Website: apple
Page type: delivery-shipping
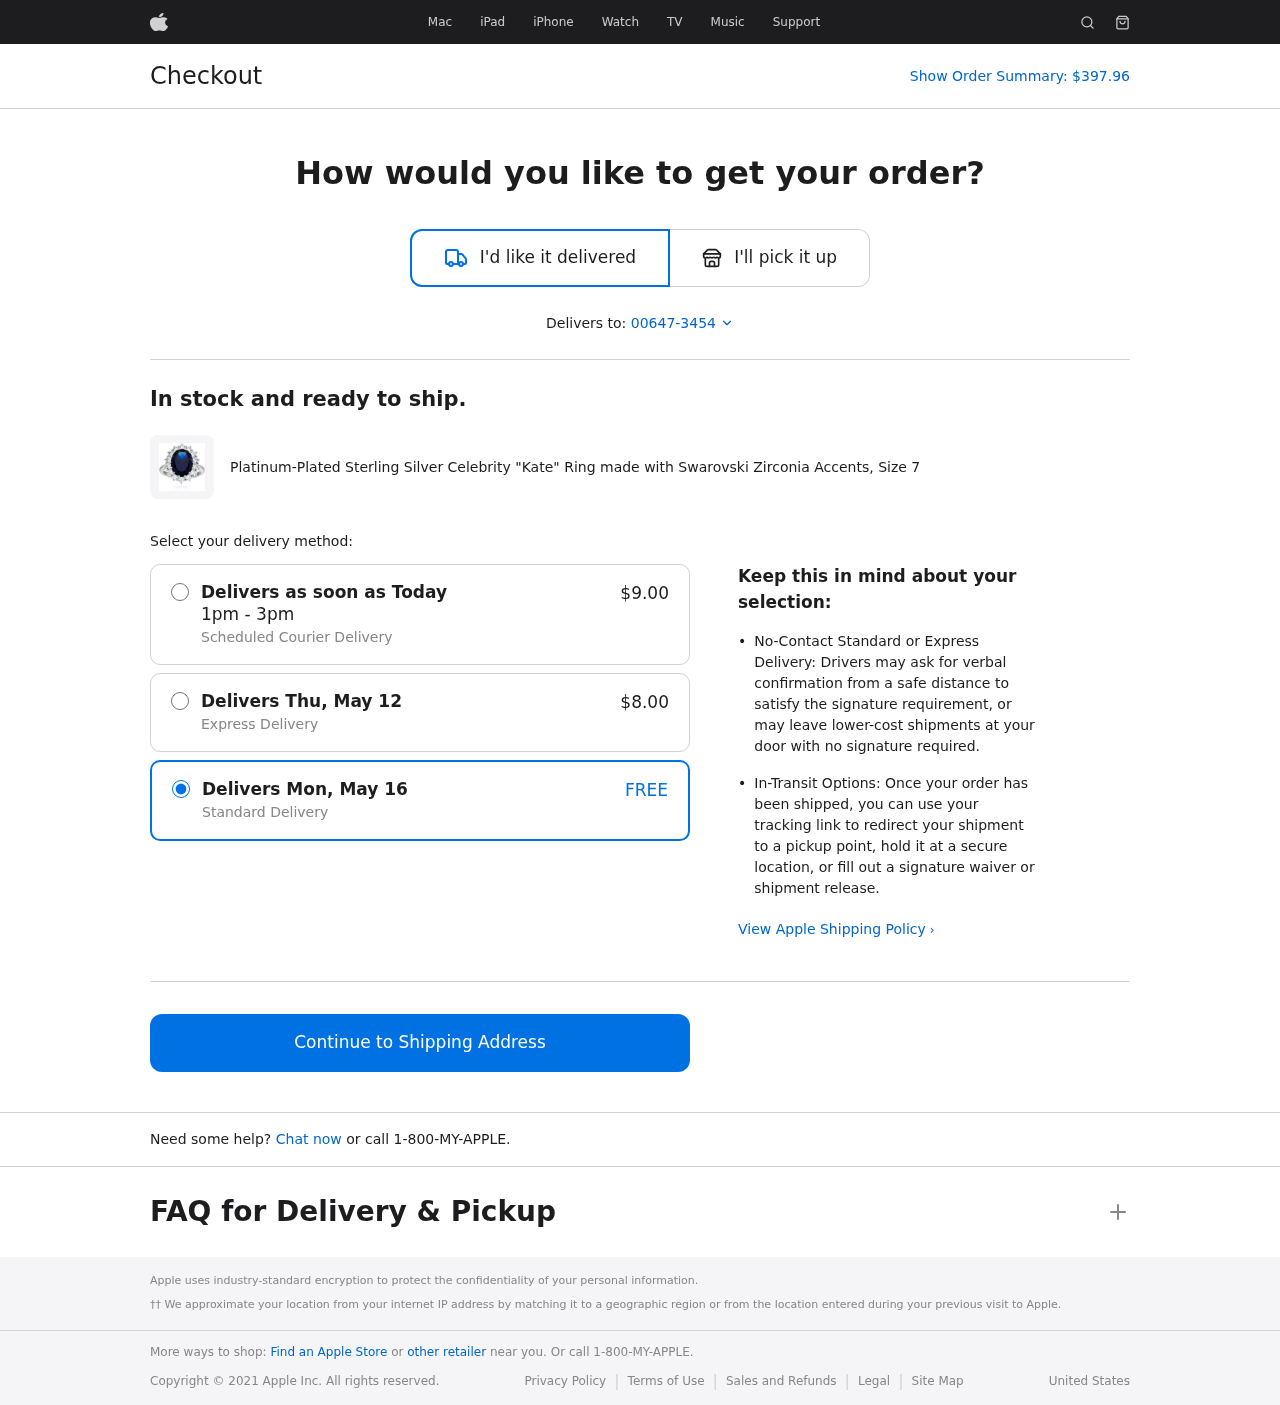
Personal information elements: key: PII_POSTCODE_FULL
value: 00647-3454
Product elements: key: PRODUCT1_NAME
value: Platinum-Plated Sterling Silver Celebrity "Kate" Ring made with Swarovski Zirconia Accents, Size 7
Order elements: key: ORDER_TOTAL
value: $397.96
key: ORDER_SHIPPING_DATE
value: Today
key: ORDER_SAMEDAY_SHIPPING_COST
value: $9.00
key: ORDER_EXPRESS_DATE
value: Thu, May 12
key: ORDER_EXPRESS_SHIPPING_COST
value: $8.00
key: ORDER_DELIVERY_DATE
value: Mon, May 16
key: ORDER_SHIPPING_COST
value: FREE